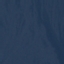
Land use / land cover class: SeaLake